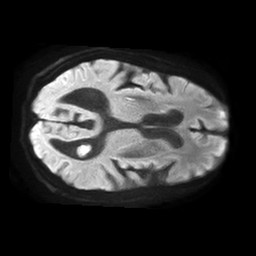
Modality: TRACE
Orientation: axial
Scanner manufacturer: philips
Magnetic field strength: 1.5 T
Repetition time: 4.6 s
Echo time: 0.08528 s